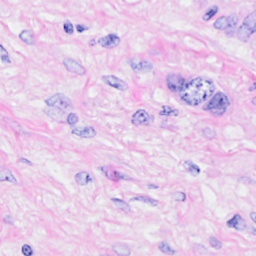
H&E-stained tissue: Breast